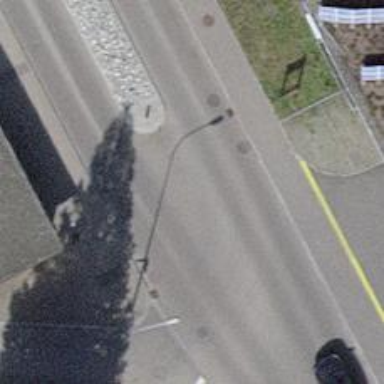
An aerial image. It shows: Bus stop equipped with public transport stop position.